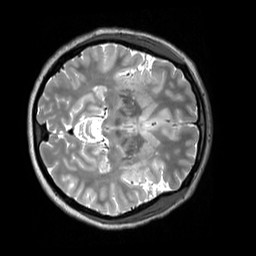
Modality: T2w
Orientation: axial
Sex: female
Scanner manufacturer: siemens
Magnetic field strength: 3 T
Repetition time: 3.2 s
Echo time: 0.409 s